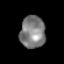
Tissue: prostate
Cell type: T cells
Senescence score: 0.7131
Nuclear area (px): 801
Mean DAPI intensity: 125.39